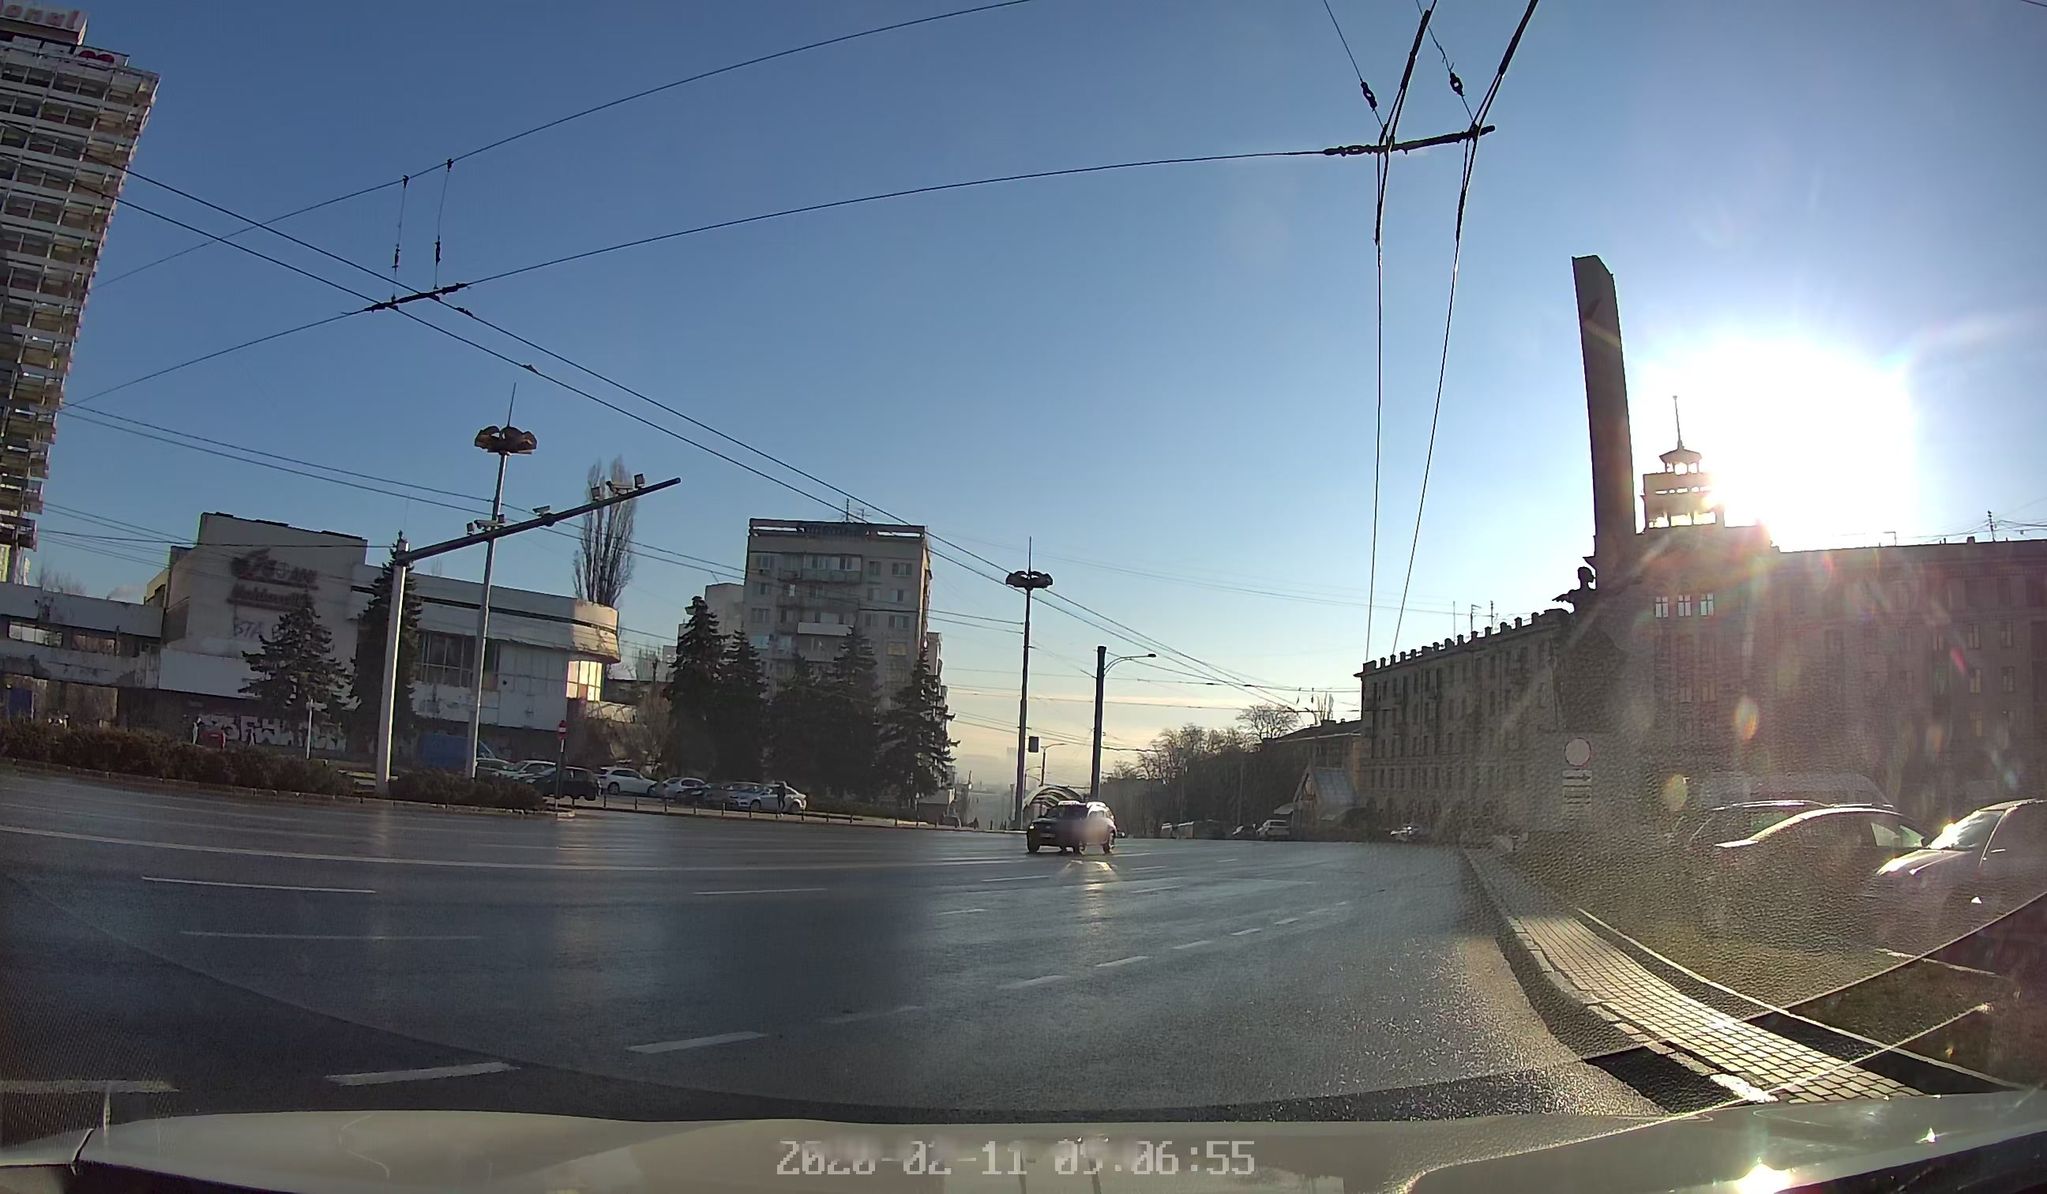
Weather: clear
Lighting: day
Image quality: good
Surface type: driving surface
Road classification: primary_link
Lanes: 2
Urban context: urban centre
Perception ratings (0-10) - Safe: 0.8, Lively: 2.25, Beautiful: 2.09, Boring: 4.66, Depressing: 7.35, Wealthy: 0.89